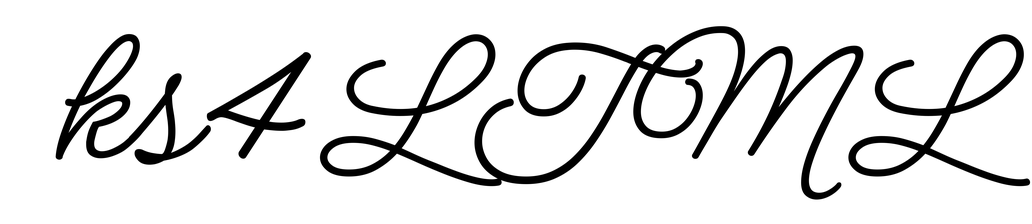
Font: MeowScript-Regular